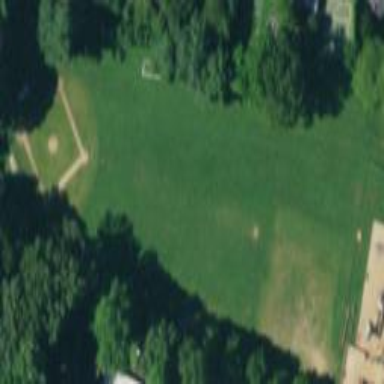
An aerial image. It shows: Soccer pitch designated for leisure and sports activities.